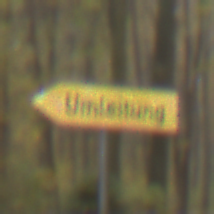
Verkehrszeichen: UmleitungswegweiserLinksweisend
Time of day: MorningAfternoon
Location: Outdoor (Nature)
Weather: Overcast
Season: Autumn
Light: Natural